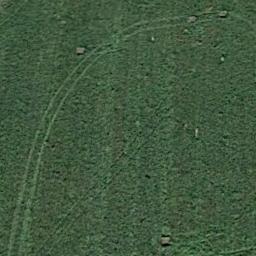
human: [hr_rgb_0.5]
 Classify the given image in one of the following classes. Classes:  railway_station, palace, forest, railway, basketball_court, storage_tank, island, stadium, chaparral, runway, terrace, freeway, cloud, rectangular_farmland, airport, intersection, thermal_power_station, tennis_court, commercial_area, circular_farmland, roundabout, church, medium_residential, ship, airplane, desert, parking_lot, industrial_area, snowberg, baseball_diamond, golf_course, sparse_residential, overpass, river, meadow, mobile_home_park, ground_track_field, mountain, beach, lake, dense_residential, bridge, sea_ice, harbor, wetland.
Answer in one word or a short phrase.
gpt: meadow